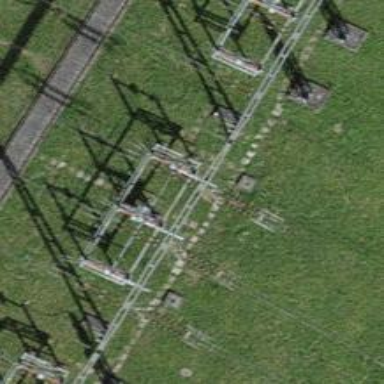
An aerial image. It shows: Insulator used in power systems.